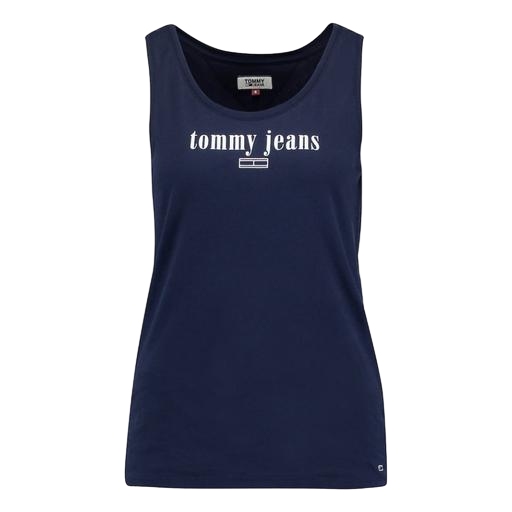
branded tank-top, blue women's graphic tank, logo tank, white background